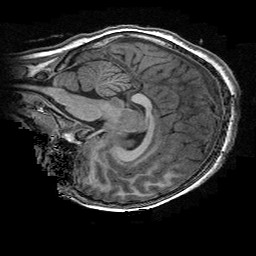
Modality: T1w
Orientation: sagittal
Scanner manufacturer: ge
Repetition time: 0.008096 s
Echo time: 0.00318 s